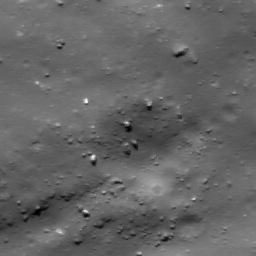
Pit: Tycho 5e
Host crater: Tycho
Host type: impact_melt
Lunar coordinates: latitude -42.622, longitude 348.637